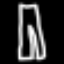
Label: pants